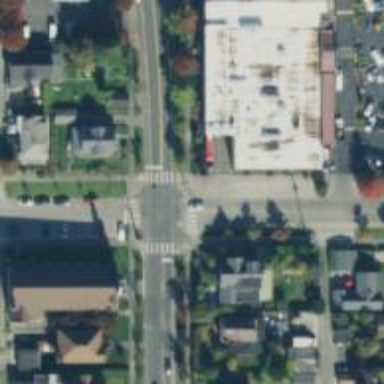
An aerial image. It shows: Marked uncontrolled road crossing.